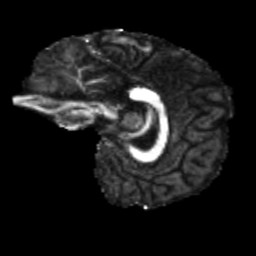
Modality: FA
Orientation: sagittal
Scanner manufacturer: siemens
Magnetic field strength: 3 T
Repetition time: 4 s
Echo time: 0.0594 s